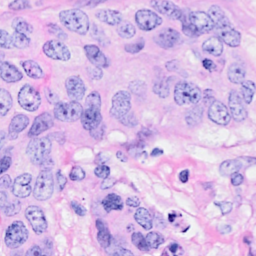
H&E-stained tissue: Breast